Field crop: maize
Growth stage: 1
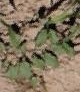
Species: convolvulus